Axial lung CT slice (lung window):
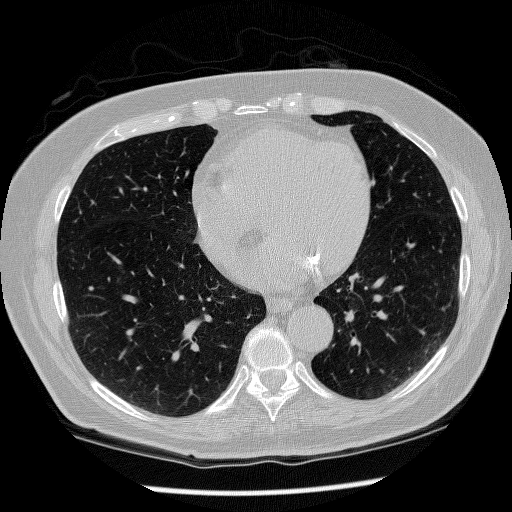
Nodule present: no